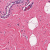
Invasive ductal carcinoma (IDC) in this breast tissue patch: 0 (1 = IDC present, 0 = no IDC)